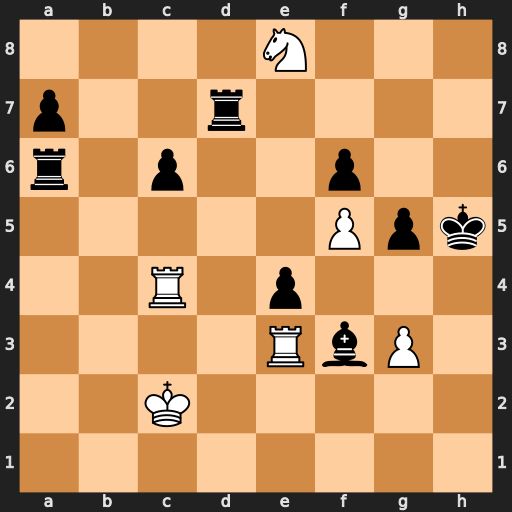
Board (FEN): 4N3/p2r4/r1p2p2/5Ppk/2R1p3/4RbP1/2K5/8
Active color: w
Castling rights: -
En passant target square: -
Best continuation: Nxf6+ Kh6 Nxd7